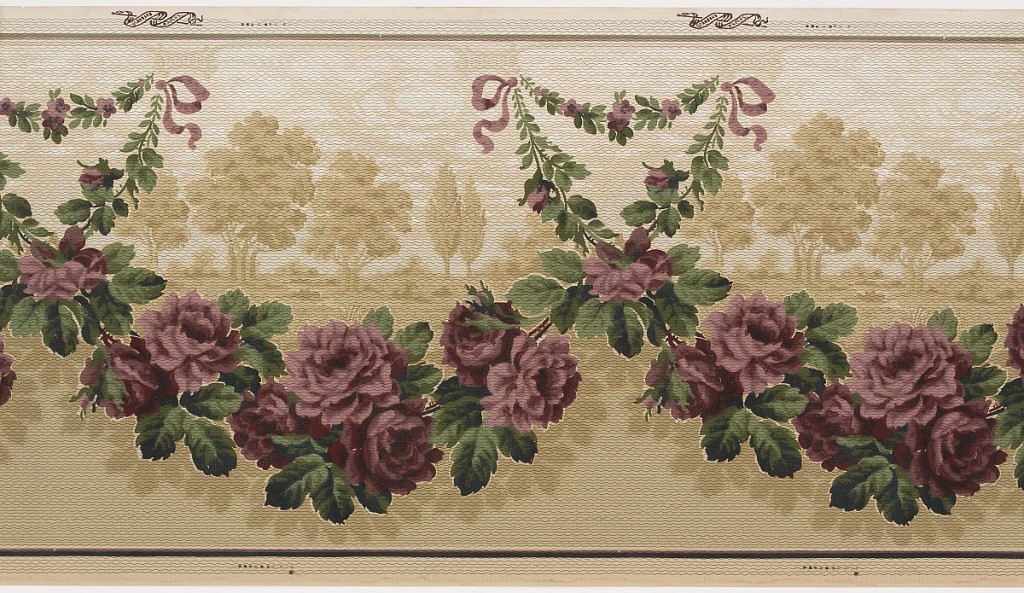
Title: Frieze
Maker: Standard Wall-Paper Company, Standard Wall-Paper Company, Sandy Hill, New York
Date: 1905–1915
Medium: Machine-printed paper
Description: Landscape frieze, with large-scale floral swag containing purple flowers in foreground, and much smaller scale trees and horizon in the background.